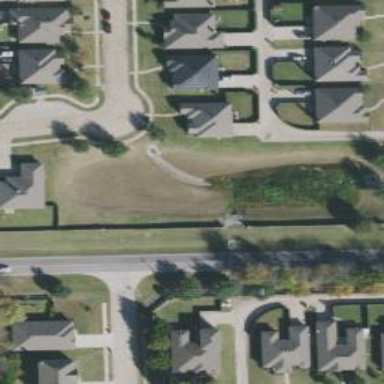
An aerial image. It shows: Grassy plot area designated for zoning.